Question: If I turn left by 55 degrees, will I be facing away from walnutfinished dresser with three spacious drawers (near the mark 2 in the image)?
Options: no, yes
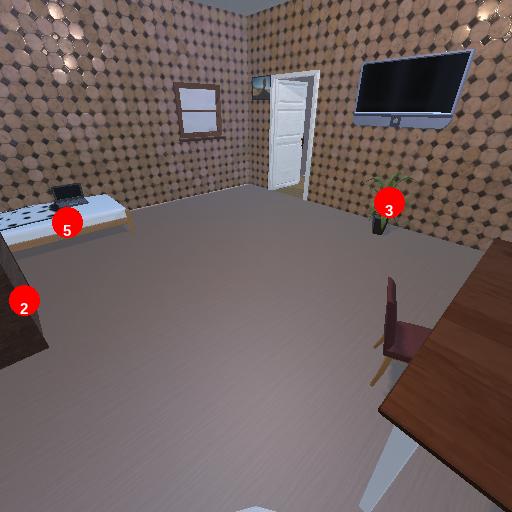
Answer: no